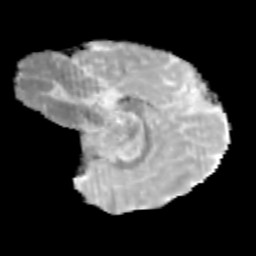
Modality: MD
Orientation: sagittal
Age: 9
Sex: male
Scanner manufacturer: siemens
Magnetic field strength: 3 T
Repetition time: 3.8 s
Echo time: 0.07 s